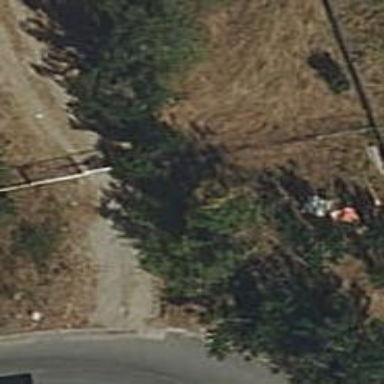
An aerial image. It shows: Fence with chain link type.